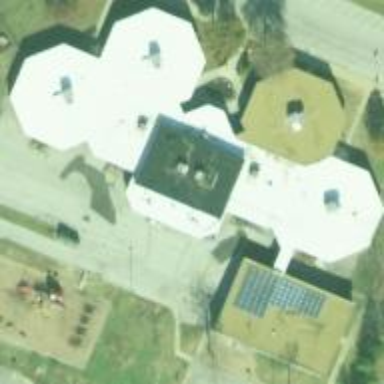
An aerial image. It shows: School building or complex.